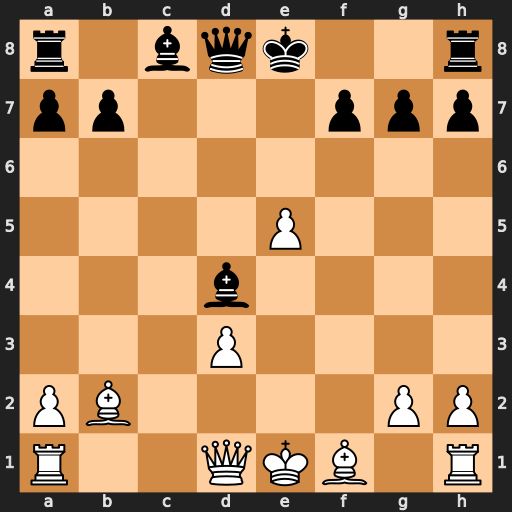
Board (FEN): r1bqk2r/pp3ppp/8/4P3/3b4/3P4/PB4PP/R2QKB1R
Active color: w
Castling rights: KQkq
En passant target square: -
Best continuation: Qa4+ Bd7 Qxd4